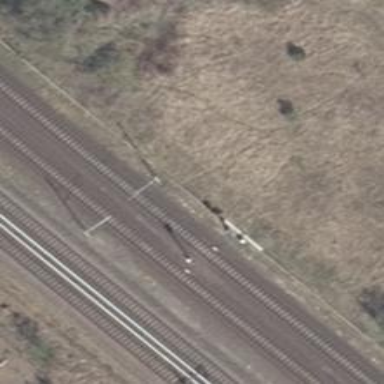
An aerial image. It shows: Railway signal.